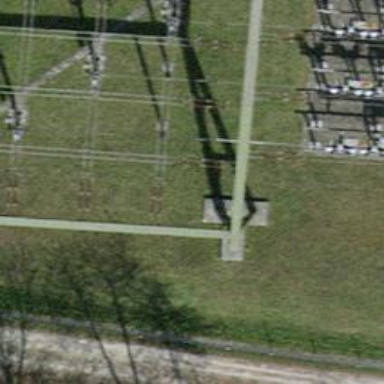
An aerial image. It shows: Bay for power line.